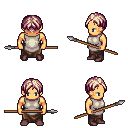
a pixel art fantasy rpg character, male body template, human, tanned skin, white tunic, robe skirt, white blonde parted hairstyle, maroon shoes, spear, four views (front, back, left, right), 2x2 character sprite sheet, small pixel art, hard edges, no anti-aliasing